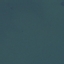
Land use / land cover class: SeaLake